Interaction volume radius: 5 \u00c5
Interaction volume height: 20 \u00c5
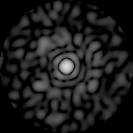
Disorder parameter: 0.8157